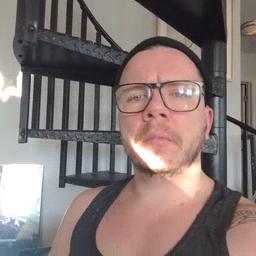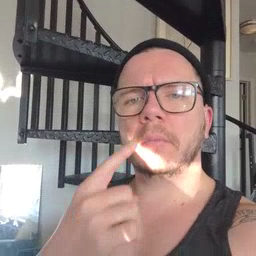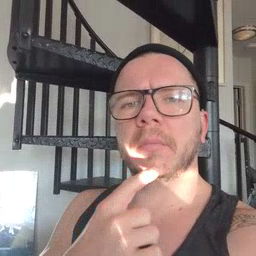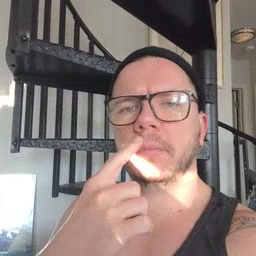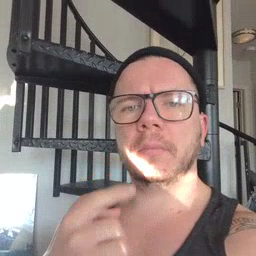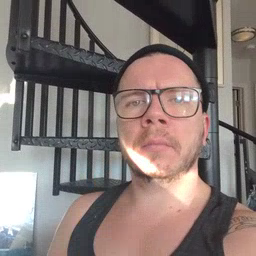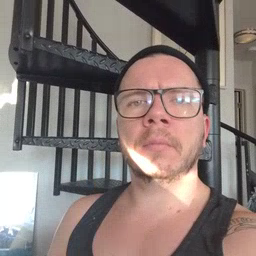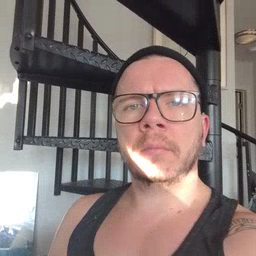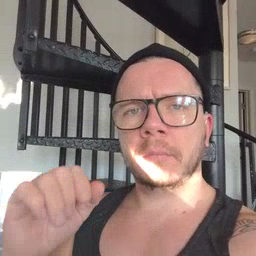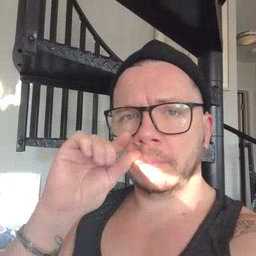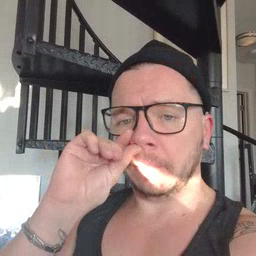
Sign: lips